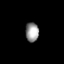
Tissue: skin
Cell type: Epithelial cells
Senescence score: 0.1976
Nuclear area (px): 258
Mean DAPI intensity: 147.407